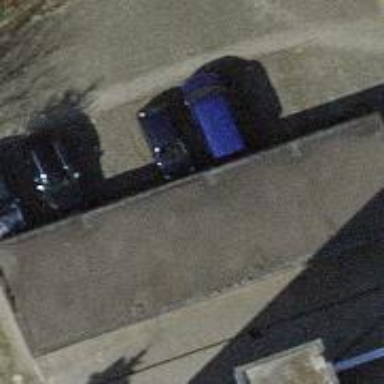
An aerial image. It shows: Group of garages.